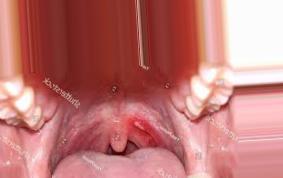
Condition: Mouth Ulcer